Question: I got a null pointer exception when referencing position. In the debug view i found 2 different variables with the same name. One seems to be null and has a green circle, one is the correct variable and has a blue triangle next to it.

Why is my code referencing the null variable and why would there be 2 copies of that variable in memory?
The position gets set in the constructor here
'''
public Obstacle(int x, int y) {
position = new PVector(x,y);
}
'''
The constructor gets called from a level generator class here
'''
obstacle1 = new Obstacle(levelWidth/4, 375);
obstacle2 = new Obstacle(levelWidth/2, 375);
obstacle3 = new Obstacle(levelWidth*3/4, 375);
'''
Not sure what other code to show.
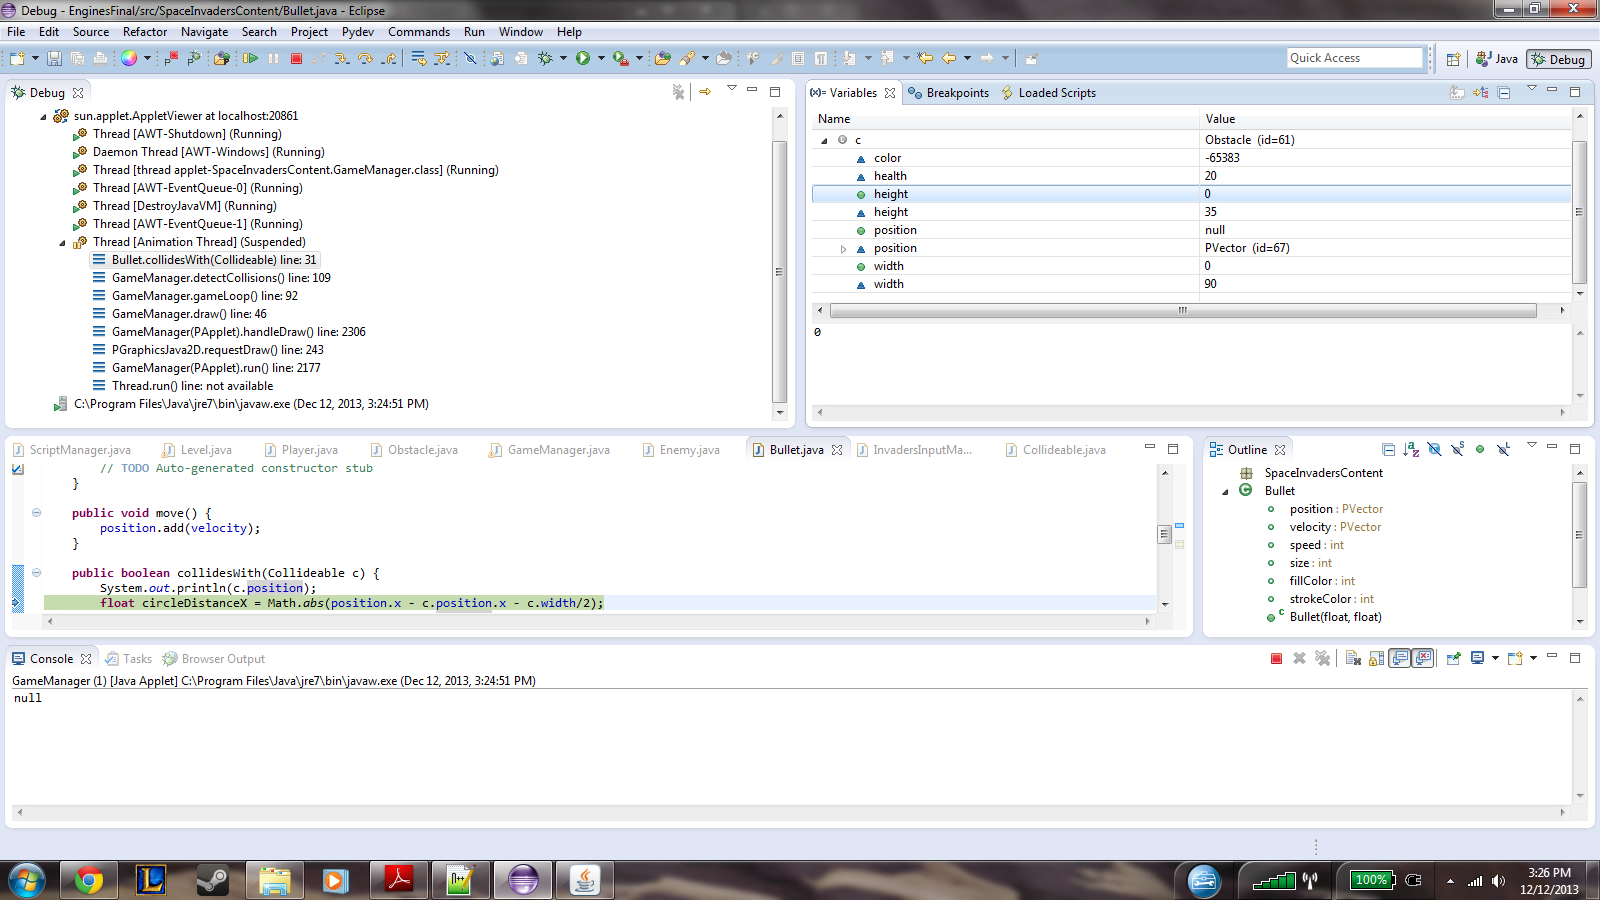
Answer: The problem is that you have the field 'point' both in the superclass and the subclass. Most likely you are setting the field of the superclass correctly but "forget" to set the field of the subclass. Consider following example:
'''
class Super {
Boolean exist;
}
class Sub extends Super {
Boolean exist;
Sub() {
super.exist = true;
}
}
'''
when you execute following code::
'''
Sub sub = new Sub();
System.out.println(sub.exist);
'''
will be printed because its 'exist' field of 'Sub' has not been initiated.
To prevent such errors in the future, do not use duplicated fields in subclasses and use getter methods to access the field values.